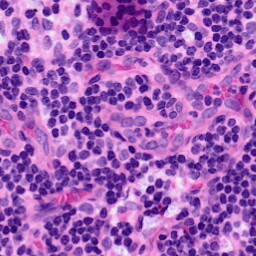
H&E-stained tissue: LymphNode